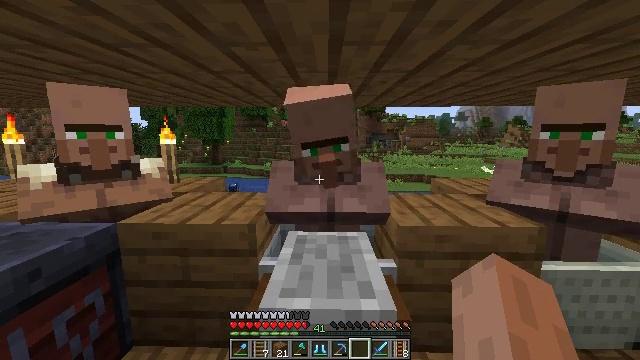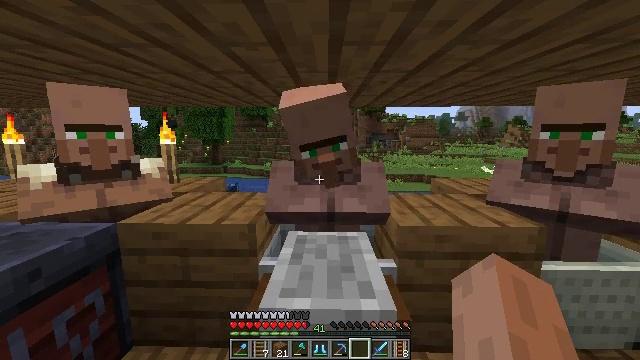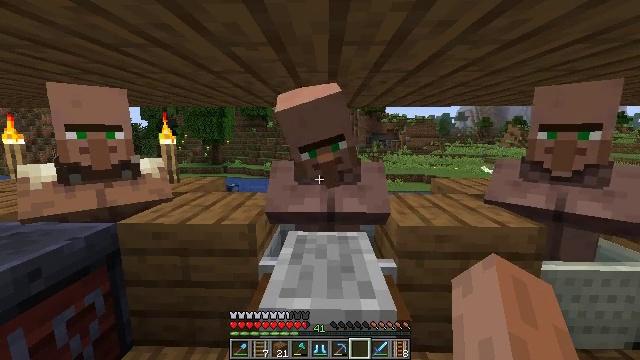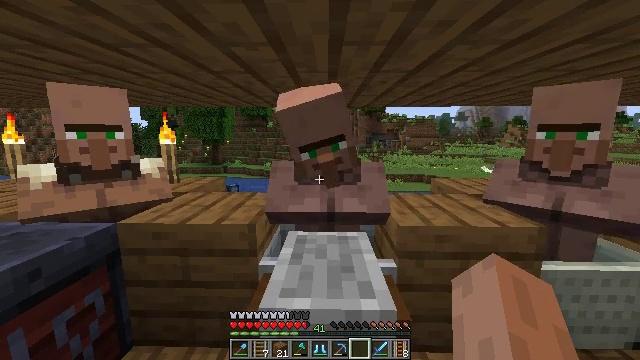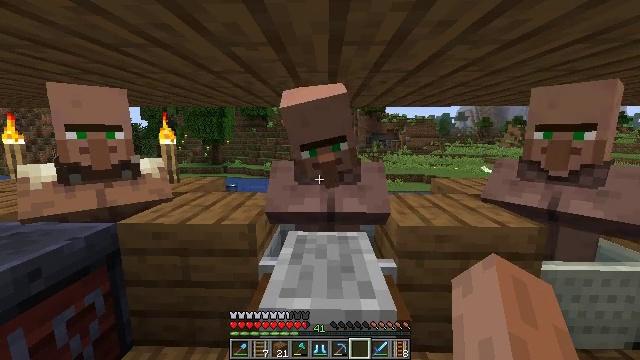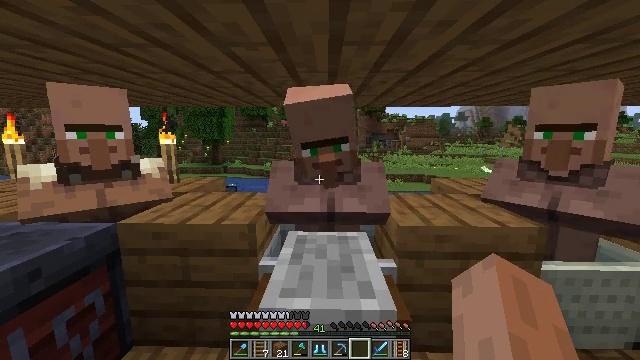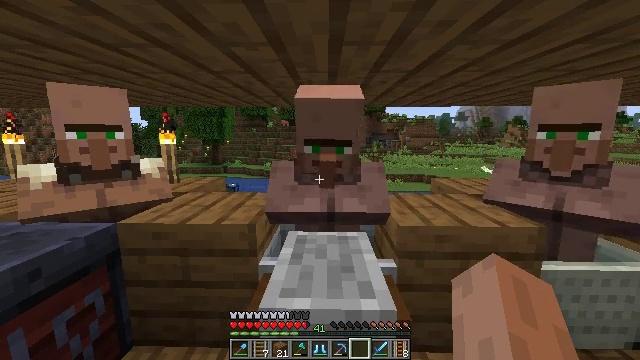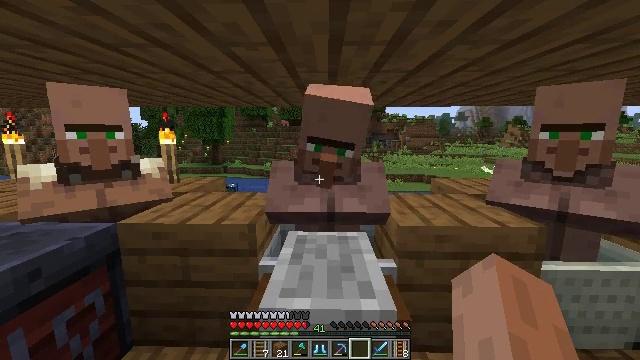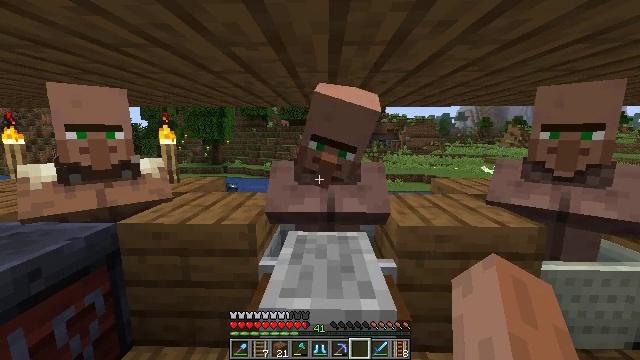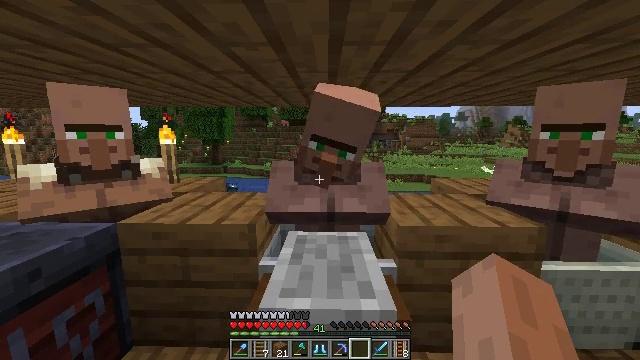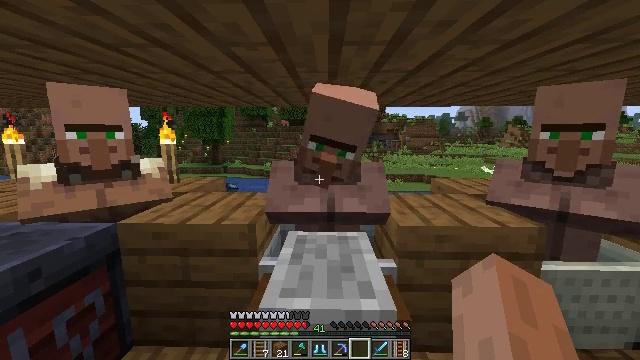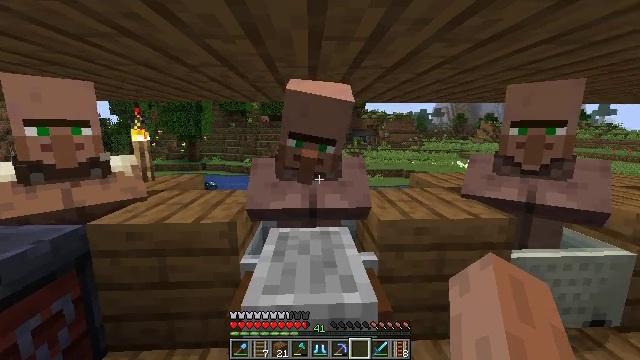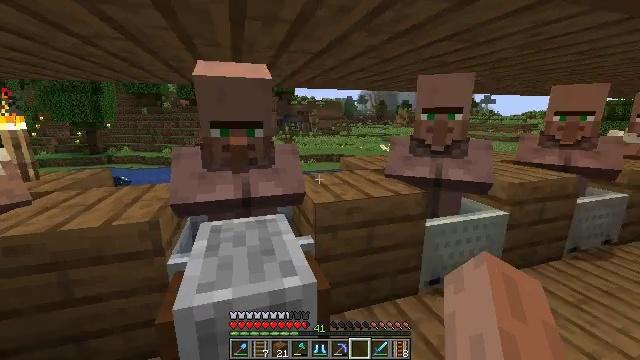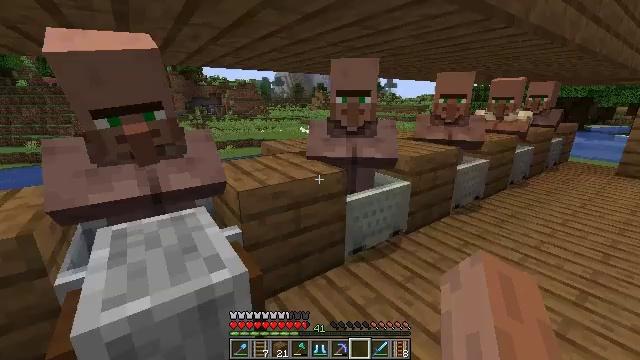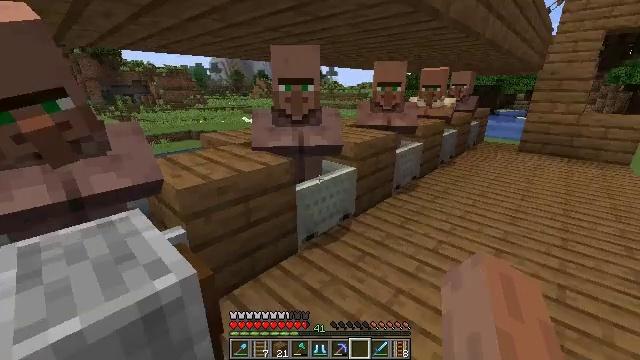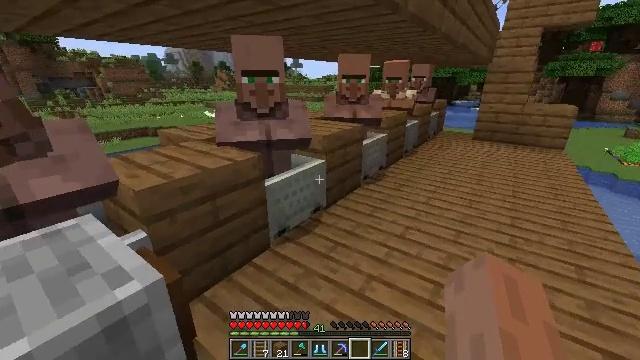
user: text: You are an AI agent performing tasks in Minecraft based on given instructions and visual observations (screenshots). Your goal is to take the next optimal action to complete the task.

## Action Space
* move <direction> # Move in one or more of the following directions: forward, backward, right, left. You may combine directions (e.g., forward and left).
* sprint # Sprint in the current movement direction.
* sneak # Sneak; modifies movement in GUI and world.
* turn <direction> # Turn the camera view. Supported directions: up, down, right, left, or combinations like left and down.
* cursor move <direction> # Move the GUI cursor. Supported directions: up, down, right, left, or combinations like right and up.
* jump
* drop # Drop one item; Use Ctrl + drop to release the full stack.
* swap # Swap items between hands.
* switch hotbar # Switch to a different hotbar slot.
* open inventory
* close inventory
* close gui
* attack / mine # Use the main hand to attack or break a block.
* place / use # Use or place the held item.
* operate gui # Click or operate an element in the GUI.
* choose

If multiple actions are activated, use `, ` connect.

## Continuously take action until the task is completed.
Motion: motion action
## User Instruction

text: Recycle the grindstone by mining it.
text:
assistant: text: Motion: no_op
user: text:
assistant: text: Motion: no_op
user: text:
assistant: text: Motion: no_op
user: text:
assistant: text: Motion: no_op
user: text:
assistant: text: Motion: no_op
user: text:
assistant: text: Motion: no_op
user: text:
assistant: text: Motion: no_op
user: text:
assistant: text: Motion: no_op
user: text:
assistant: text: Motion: no_op
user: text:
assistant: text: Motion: no_op
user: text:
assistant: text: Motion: turn right
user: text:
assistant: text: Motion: turn right and down
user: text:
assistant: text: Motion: turn right and down
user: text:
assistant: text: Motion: turn right and down
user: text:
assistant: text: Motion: turn right and down
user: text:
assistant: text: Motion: turn right
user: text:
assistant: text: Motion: turn right
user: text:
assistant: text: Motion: move forward, turn right
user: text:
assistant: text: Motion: move forward, turn right
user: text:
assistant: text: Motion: move forward, turn right
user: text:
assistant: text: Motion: move forward, turn right
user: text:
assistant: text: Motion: move forward, turn right
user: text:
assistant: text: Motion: move forward, turn right and up
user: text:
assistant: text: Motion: move forward, turn right and up
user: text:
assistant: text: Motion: move forward, sprint, turn right
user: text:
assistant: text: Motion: move forward, sprint, turn right
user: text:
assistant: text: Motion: move forward, sprint
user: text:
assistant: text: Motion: move forward, sprint
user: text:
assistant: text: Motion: move forward
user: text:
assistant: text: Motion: move forward